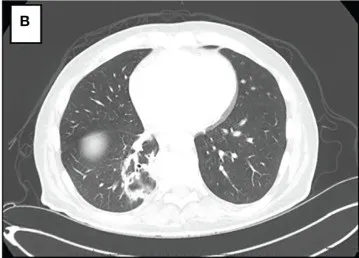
CT of the chest and abdomen pre and post treatment with combination nibolumab and ipiliimumab. (B) Interval resolution of intrathoracic lymphadenopathy and right lower lung nodule.
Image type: radiology (ct)